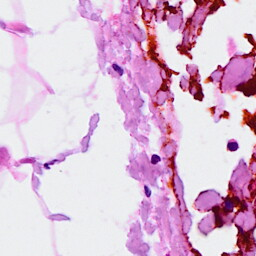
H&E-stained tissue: Breast